Question: I am a bit newbie with CSS and i am pretty obfuscated trying to center a group of divs inside a div. What i want:

divs 2,3 and 4 should be centered inside div1.
My approach:
'''
.div1 {
display: inline-block;
margin: 0 auto;
text-align: center;
}
.restofdivs {
width: 470px;
margin: 20px;
min-height: 1px;
float:center
}
'''
the result is: the 3 divs (2,3 and 4) one on top of another...
Regards,
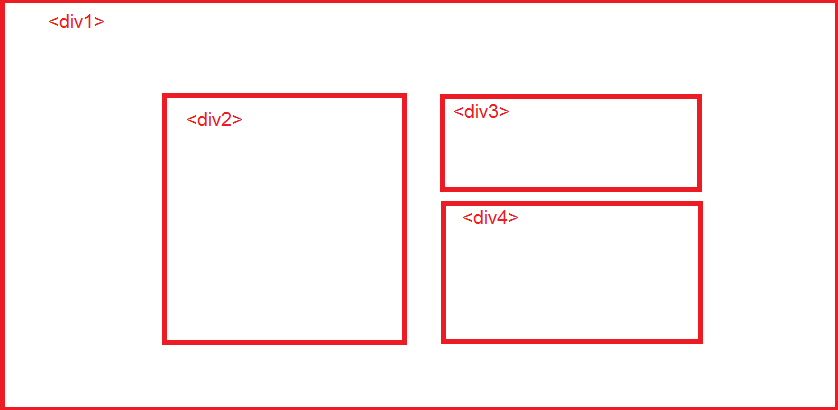
Answer: Maybe set a width on .div1 and remove inline-block from .div1
'''
.div1 {
width: 960px;
margin: 0 auto;
text-align: center;
}
.restofdivs {
width: 470px;
margin: 20px;
min-height: 1px;
}
'''